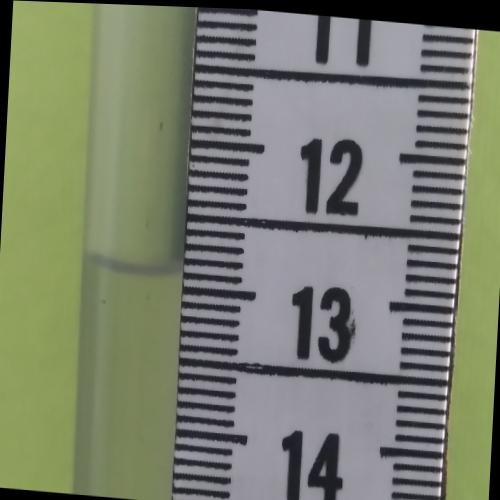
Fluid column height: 12.9 cm